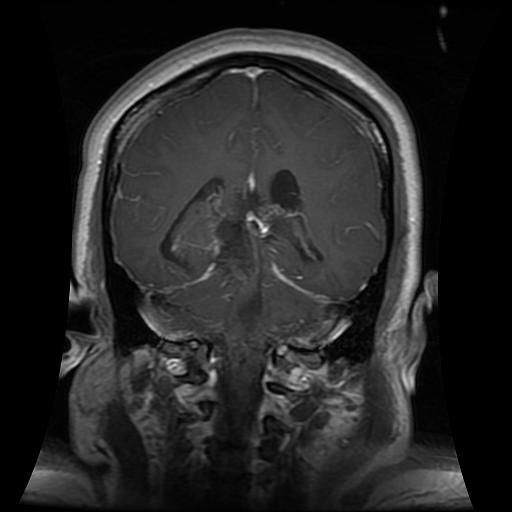
Label: glioma